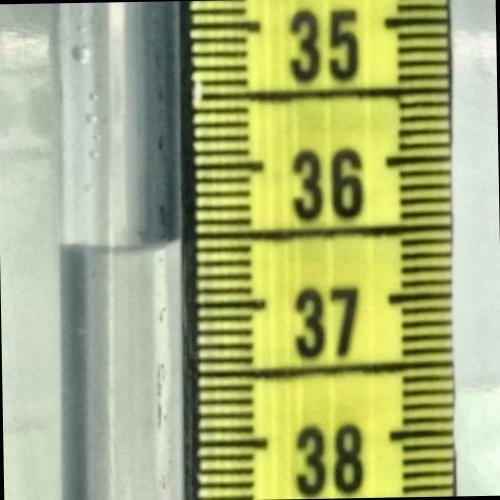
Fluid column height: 36.5 cm